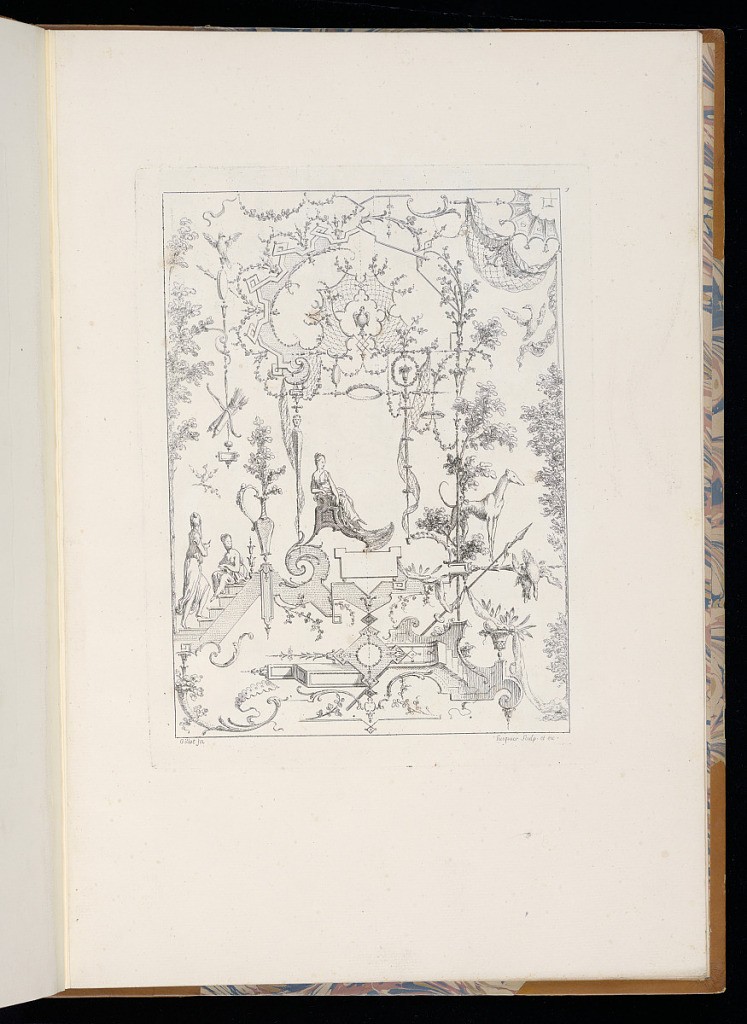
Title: Arabesque Ornament Designs
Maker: Claude Gillot, French, 1673–1722
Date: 1749–61
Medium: Etching on laid paper
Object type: Print
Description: Seventh plate from a series of bifurcated arabesque/ grotesque panel designs with a different design on the left and right side of the plate. The ornament features a central female seated figure surrounded by a canopy, trees, foliage, a dog, two other female figures on steps leading up to the central woman, fleurons, rinceaux, scrolling leaves, bat wing motif, birds, strapwork, bow and quivers of arrows, architectural details, vases and baskets of flowers, fruit, drapery, netting, and rosettes. The plate is numbered and signed.